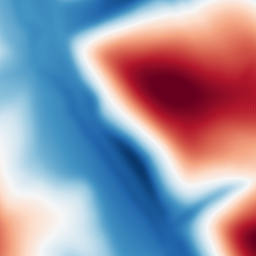
Category: multiscale
Decomposition family: dog
Decomposition parameters: sigma_low: 5
sigma_high: 100
Upsampling method: fft_zeropad
Upsampling parameters: scale: 4
Upsampling scale: 4